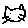
Label: cat